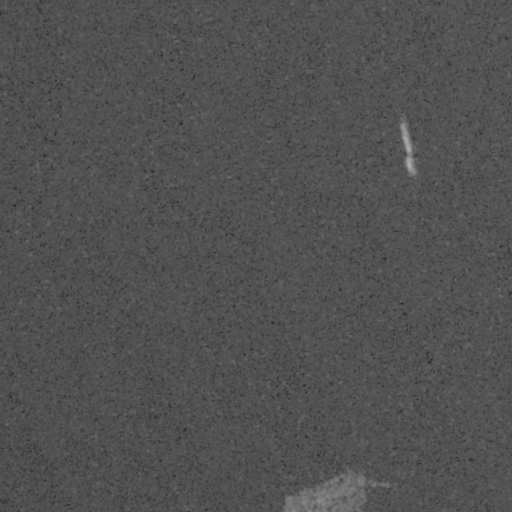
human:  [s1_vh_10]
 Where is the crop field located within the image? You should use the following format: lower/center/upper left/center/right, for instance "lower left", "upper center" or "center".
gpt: The crop field is located in the lower right of the image.
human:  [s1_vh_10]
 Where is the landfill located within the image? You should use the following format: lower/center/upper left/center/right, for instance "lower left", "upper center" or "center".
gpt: The landfill is located in the lower right of the image.
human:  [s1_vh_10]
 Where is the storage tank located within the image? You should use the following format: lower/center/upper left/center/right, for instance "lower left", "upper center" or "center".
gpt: The storage tank is located in the lower center of the image.
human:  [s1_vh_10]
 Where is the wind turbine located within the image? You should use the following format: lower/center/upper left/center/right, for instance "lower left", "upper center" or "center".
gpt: The wind turbine is located in the lower center of the image.
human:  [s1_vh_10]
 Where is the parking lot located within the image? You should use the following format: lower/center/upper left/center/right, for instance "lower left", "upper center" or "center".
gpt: There is no parking lot in the image.

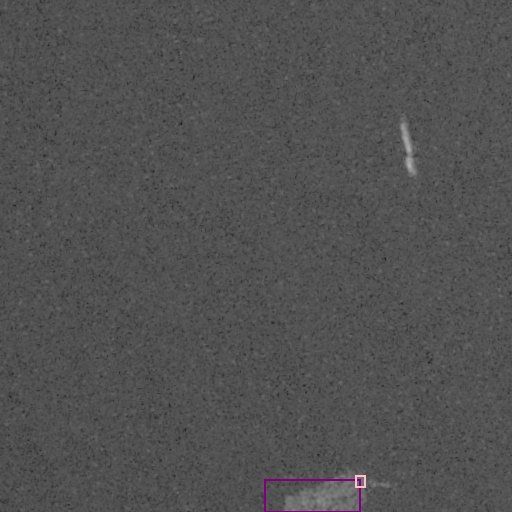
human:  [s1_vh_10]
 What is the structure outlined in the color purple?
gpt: The structure outlined in purple is a crop field.
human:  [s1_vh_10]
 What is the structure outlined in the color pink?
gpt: The structure outlined in pink is a landfill.
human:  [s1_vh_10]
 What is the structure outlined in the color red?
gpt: There is no red outline.